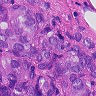
Metastatic tissue present: yes